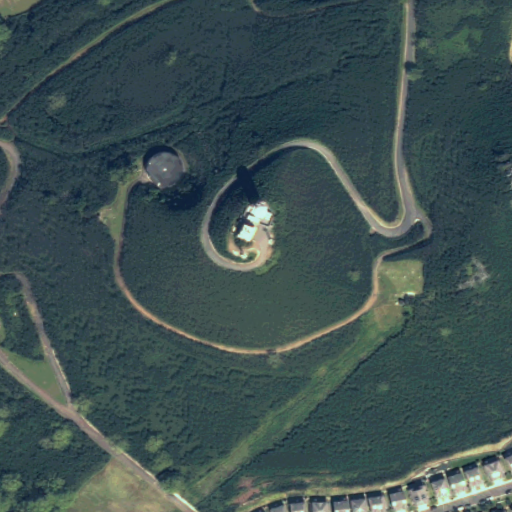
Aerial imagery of mountain in Hawaii named Puu Hawaiiloa containing only unknown